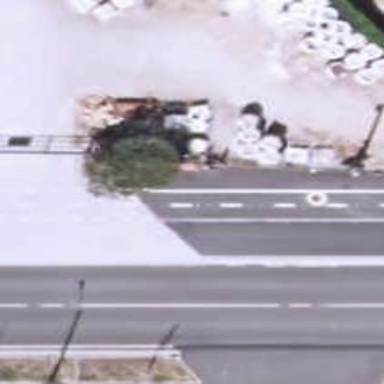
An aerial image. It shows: Bench for seating.